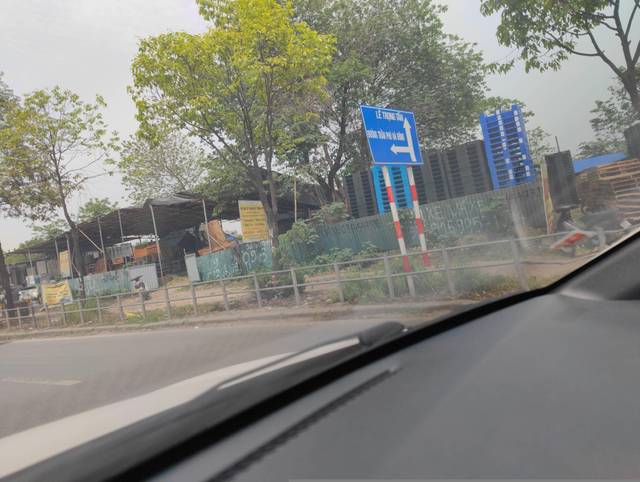
Region: Vietnam
Coordinates: 20.988, 105.779